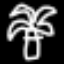
Label: palm tree